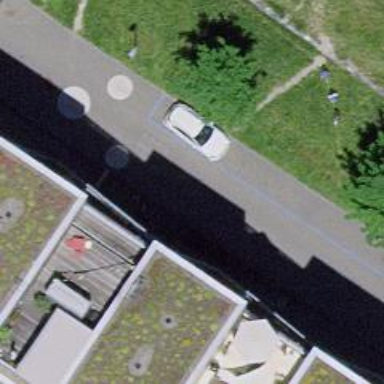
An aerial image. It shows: Bicycle parking area with stands available.